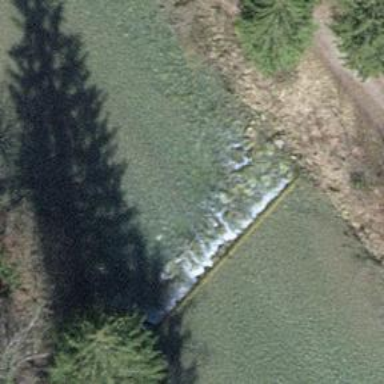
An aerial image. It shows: Weir in waterway.